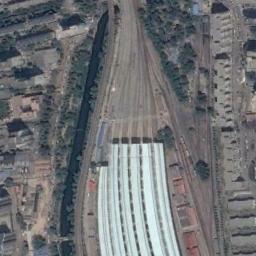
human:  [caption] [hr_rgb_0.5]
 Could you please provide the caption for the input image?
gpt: There is a fully equipped railway station in the city .

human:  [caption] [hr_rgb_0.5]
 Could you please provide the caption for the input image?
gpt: There are many buildings and trees beside the railway station .

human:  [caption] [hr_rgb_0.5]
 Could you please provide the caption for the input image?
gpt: The railway station is next to some buildings and trees .

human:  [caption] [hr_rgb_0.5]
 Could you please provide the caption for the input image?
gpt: The railway station has lots of railways and a white building and some other buildings are next to the railway station .

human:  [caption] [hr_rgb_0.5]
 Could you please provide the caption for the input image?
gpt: There are some green trees and buildings beside the railway station .